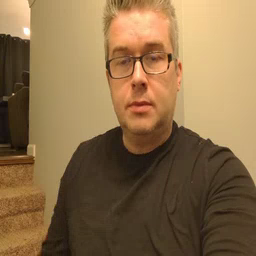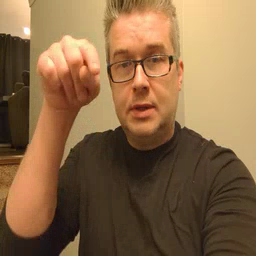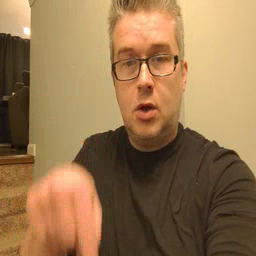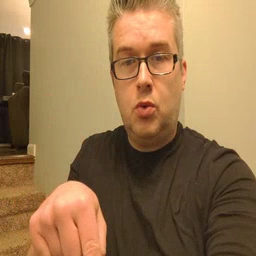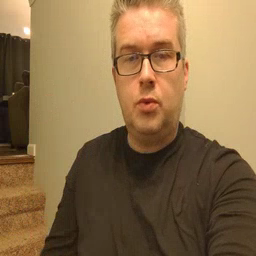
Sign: down